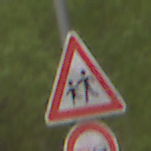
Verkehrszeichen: KinderRechts
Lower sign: Ueberholverbot
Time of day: MorningAfternoon
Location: Outdoor (Nature)
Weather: Overcast
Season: NotSpecified
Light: Natural